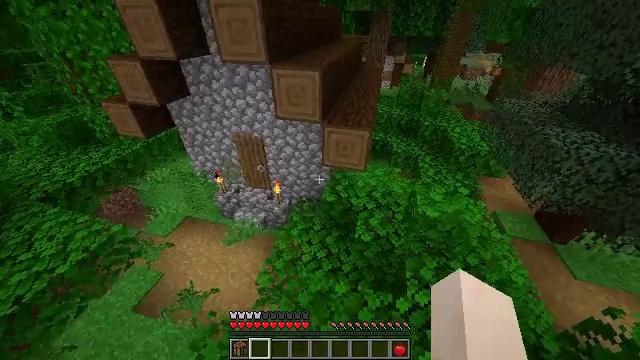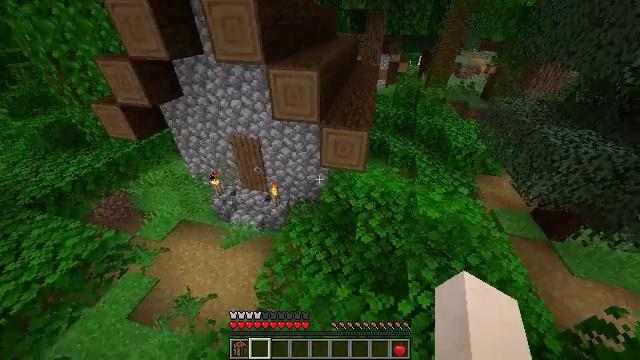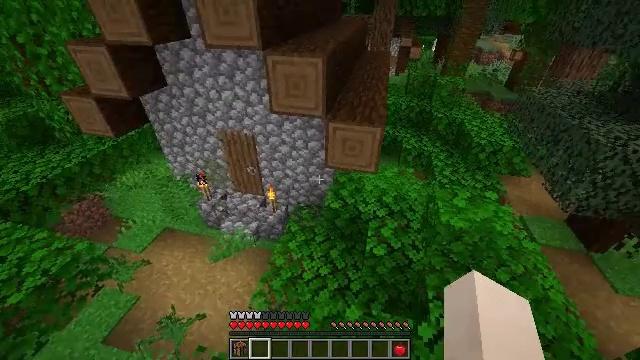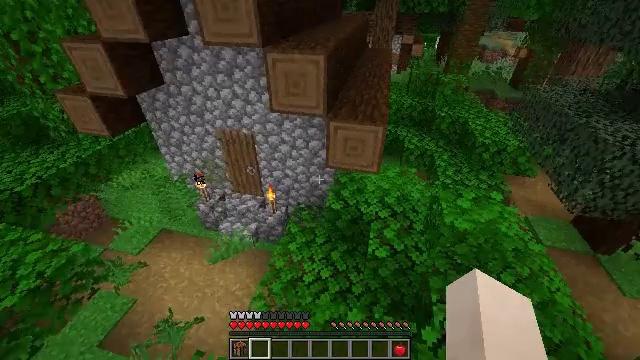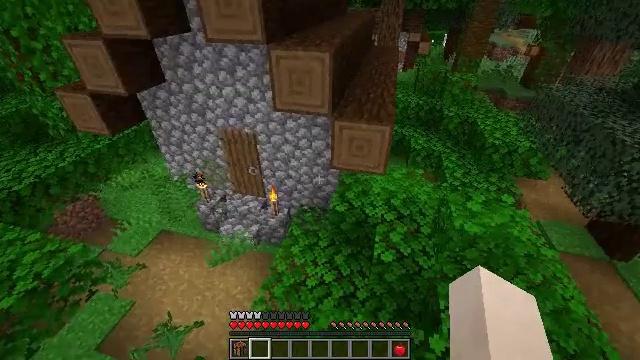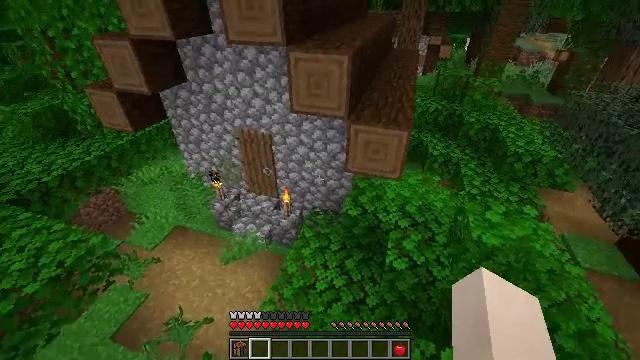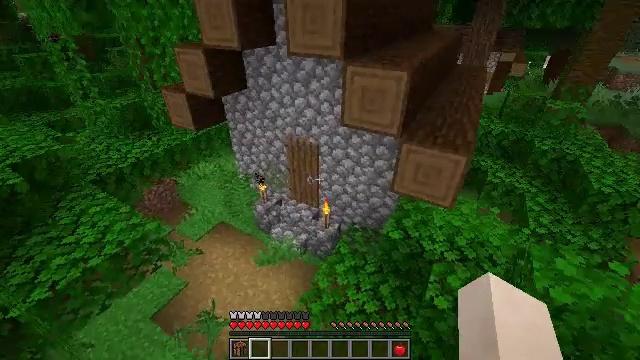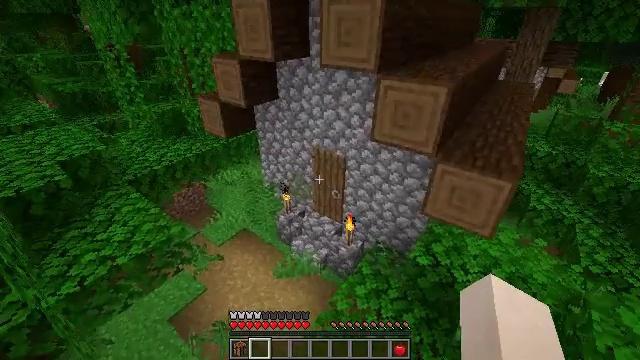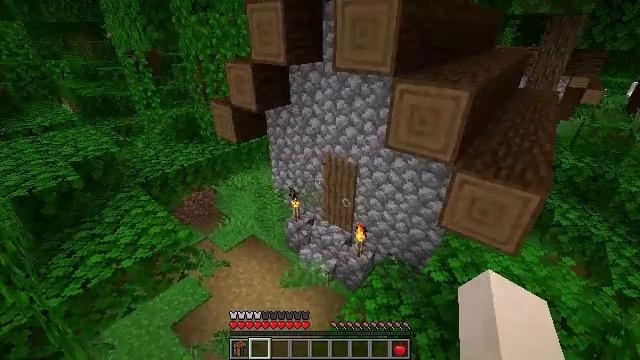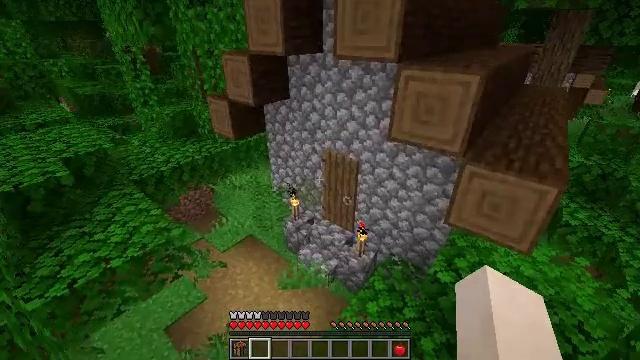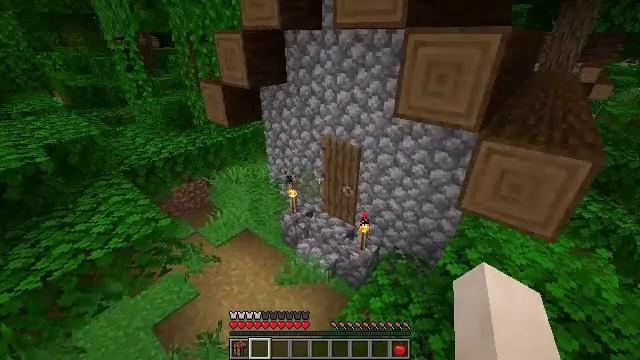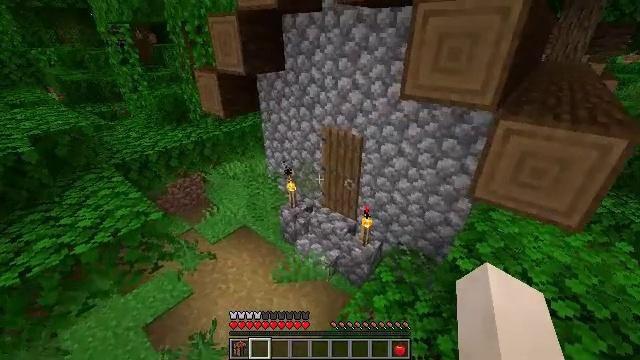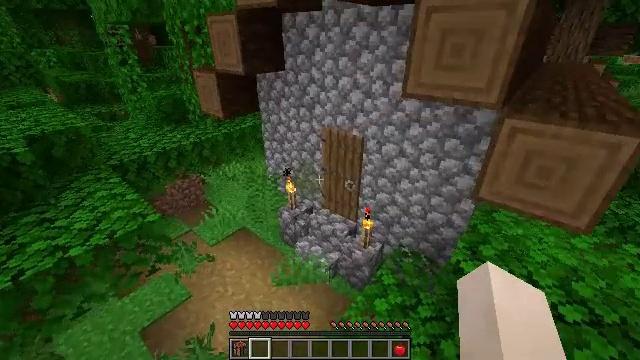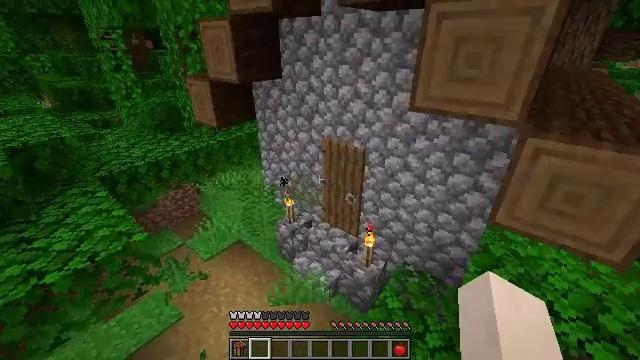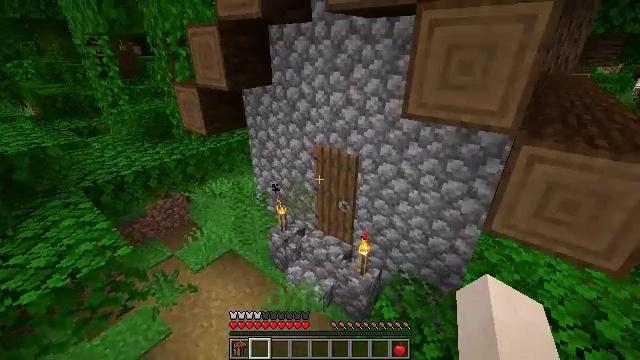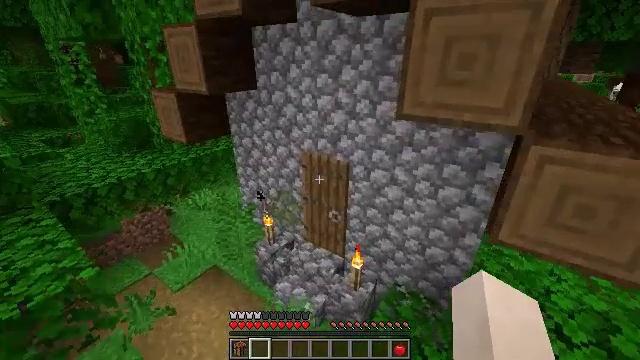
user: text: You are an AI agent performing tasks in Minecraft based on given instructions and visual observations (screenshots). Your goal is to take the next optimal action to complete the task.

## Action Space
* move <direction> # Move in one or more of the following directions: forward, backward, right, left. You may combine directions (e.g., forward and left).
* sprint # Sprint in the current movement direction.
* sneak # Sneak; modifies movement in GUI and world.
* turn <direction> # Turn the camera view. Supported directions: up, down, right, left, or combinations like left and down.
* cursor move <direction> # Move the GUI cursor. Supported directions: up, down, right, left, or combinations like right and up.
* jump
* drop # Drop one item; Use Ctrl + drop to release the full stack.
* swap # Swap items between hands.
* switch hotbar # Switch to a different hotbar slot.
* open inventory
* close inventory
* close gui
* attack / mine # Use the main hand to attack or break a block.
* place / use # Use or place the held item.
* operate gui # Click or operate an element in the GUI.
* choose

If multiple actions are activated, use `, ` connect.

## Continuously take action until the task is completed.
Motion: motion action
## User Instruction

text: Take down the purple bed.
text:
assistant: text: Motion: turn right
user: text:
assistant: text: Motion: no_op
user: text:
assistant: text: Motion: no_op
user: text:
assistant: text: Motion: no_op
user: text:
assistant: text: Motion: move forward, turn left
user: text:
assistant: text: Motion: move forward, turn left and up
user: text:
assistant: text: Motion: move forward, turn left and up
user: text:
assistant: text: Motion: move forward, turn left and up
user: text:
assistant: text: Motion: move forward
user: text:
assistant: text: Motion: move forward
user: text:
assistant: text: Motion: move forward
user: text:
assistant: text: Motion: move forward
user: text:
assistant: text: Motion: move forward
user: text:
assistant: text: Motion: move forward, turn right and up
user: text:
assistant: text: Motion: move forward, turn right and up
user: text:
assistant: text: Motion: move forward, turn right and up
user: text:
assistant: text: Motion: move forward, use / place
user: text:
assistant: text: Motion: move forward, use / place
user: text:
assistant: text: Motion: move forward, use / place
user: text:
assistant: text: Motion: move forward and move left, use / place
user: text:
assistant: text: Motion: move forward and move left
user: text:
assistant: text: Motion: move forward and move left
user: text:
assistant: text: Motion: move forward and move left, turn right
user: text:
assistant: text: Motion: move forward and move left, turn right
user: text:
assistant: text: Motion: move forward and move left, turn right
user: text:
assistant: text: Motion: move forward, turn right
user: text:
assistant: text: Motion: move forward, turn right
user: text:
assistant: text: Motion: move forward, turn right
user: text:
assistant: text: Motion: move forward, turn right
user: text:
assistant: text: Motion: move forward, turn right